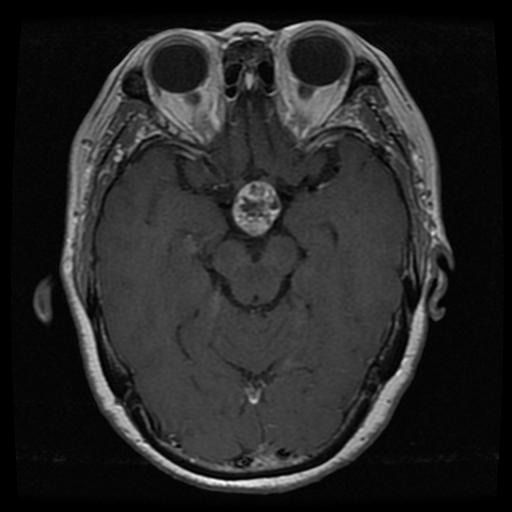
Label: pituitary